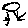
Label: bird